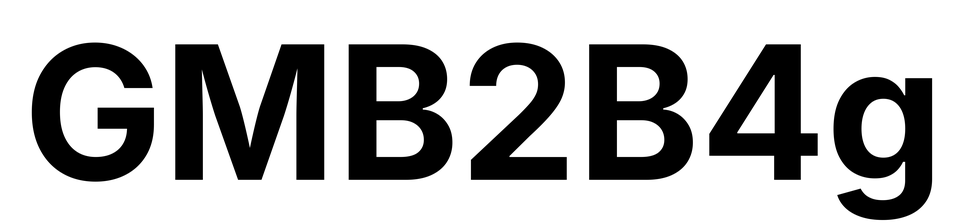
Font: Inter_Bold